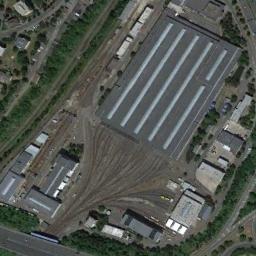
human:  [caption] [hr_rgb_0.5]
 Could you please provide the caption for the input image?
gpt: The railway station has lots of railways and a big building .

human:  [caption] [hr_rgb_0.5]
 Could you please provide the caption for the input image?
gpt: The railway station is next to some buildings and trees .

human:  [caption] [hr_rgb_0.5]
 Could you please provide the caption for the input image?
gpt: There are many buildings of different shapes beside the railway station .

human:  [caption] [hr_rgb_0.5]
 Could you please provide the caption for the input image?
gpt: There is a fully equipped railway station in the suburbs .

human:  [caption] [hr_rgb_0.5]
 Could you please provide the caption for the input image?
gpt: There are some buildings and green bushes beside the blue railway station .